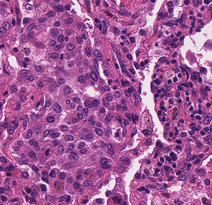
Tumor epithelial tissue: yes
Tumor-associated stroma tissue: no
Normal tissue: no